Question: Working on a form where I am doing a minus from two forms and showing the result in the third one. The problem is when I am for example doing: 0,79 - 0,43 the result becomes: 0,36000000000000004.
So wondering if it's possible to round it to two decimals ?
'Jsfiddle:' <URL>

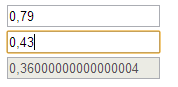
Answer: <URL> does that
'''
output.val(value.toFixed(2).replace('.', ','));
'''
<URL>